Field crop: maize
Growth stage: 2
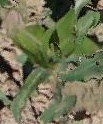
Species: maize